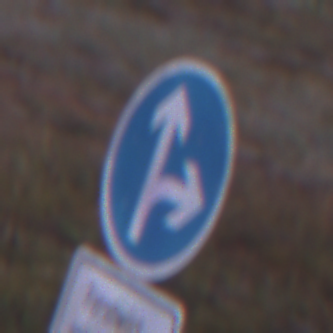
Verkehrszeichen: VorgeschriebeneFahrtrichtungGeradeausOderRechts
Zusatzzeichen unten: BesondereFahrzeugeUndTransportgueter7
Umgebung: Outdoor, Nature
Tageszeit: SunriseSunset
Wetter: Clear
Licht: Natural
Jahreszeit: NotSpecified
Kontrast: LowContrast